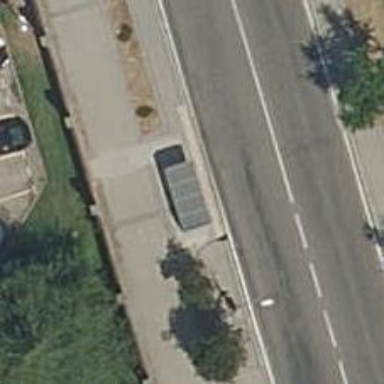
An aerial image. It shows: Bus stop with platform for public transport.